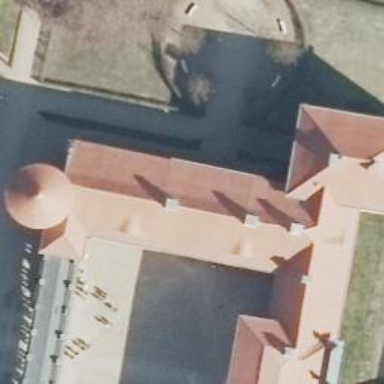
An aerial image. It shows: Museum.